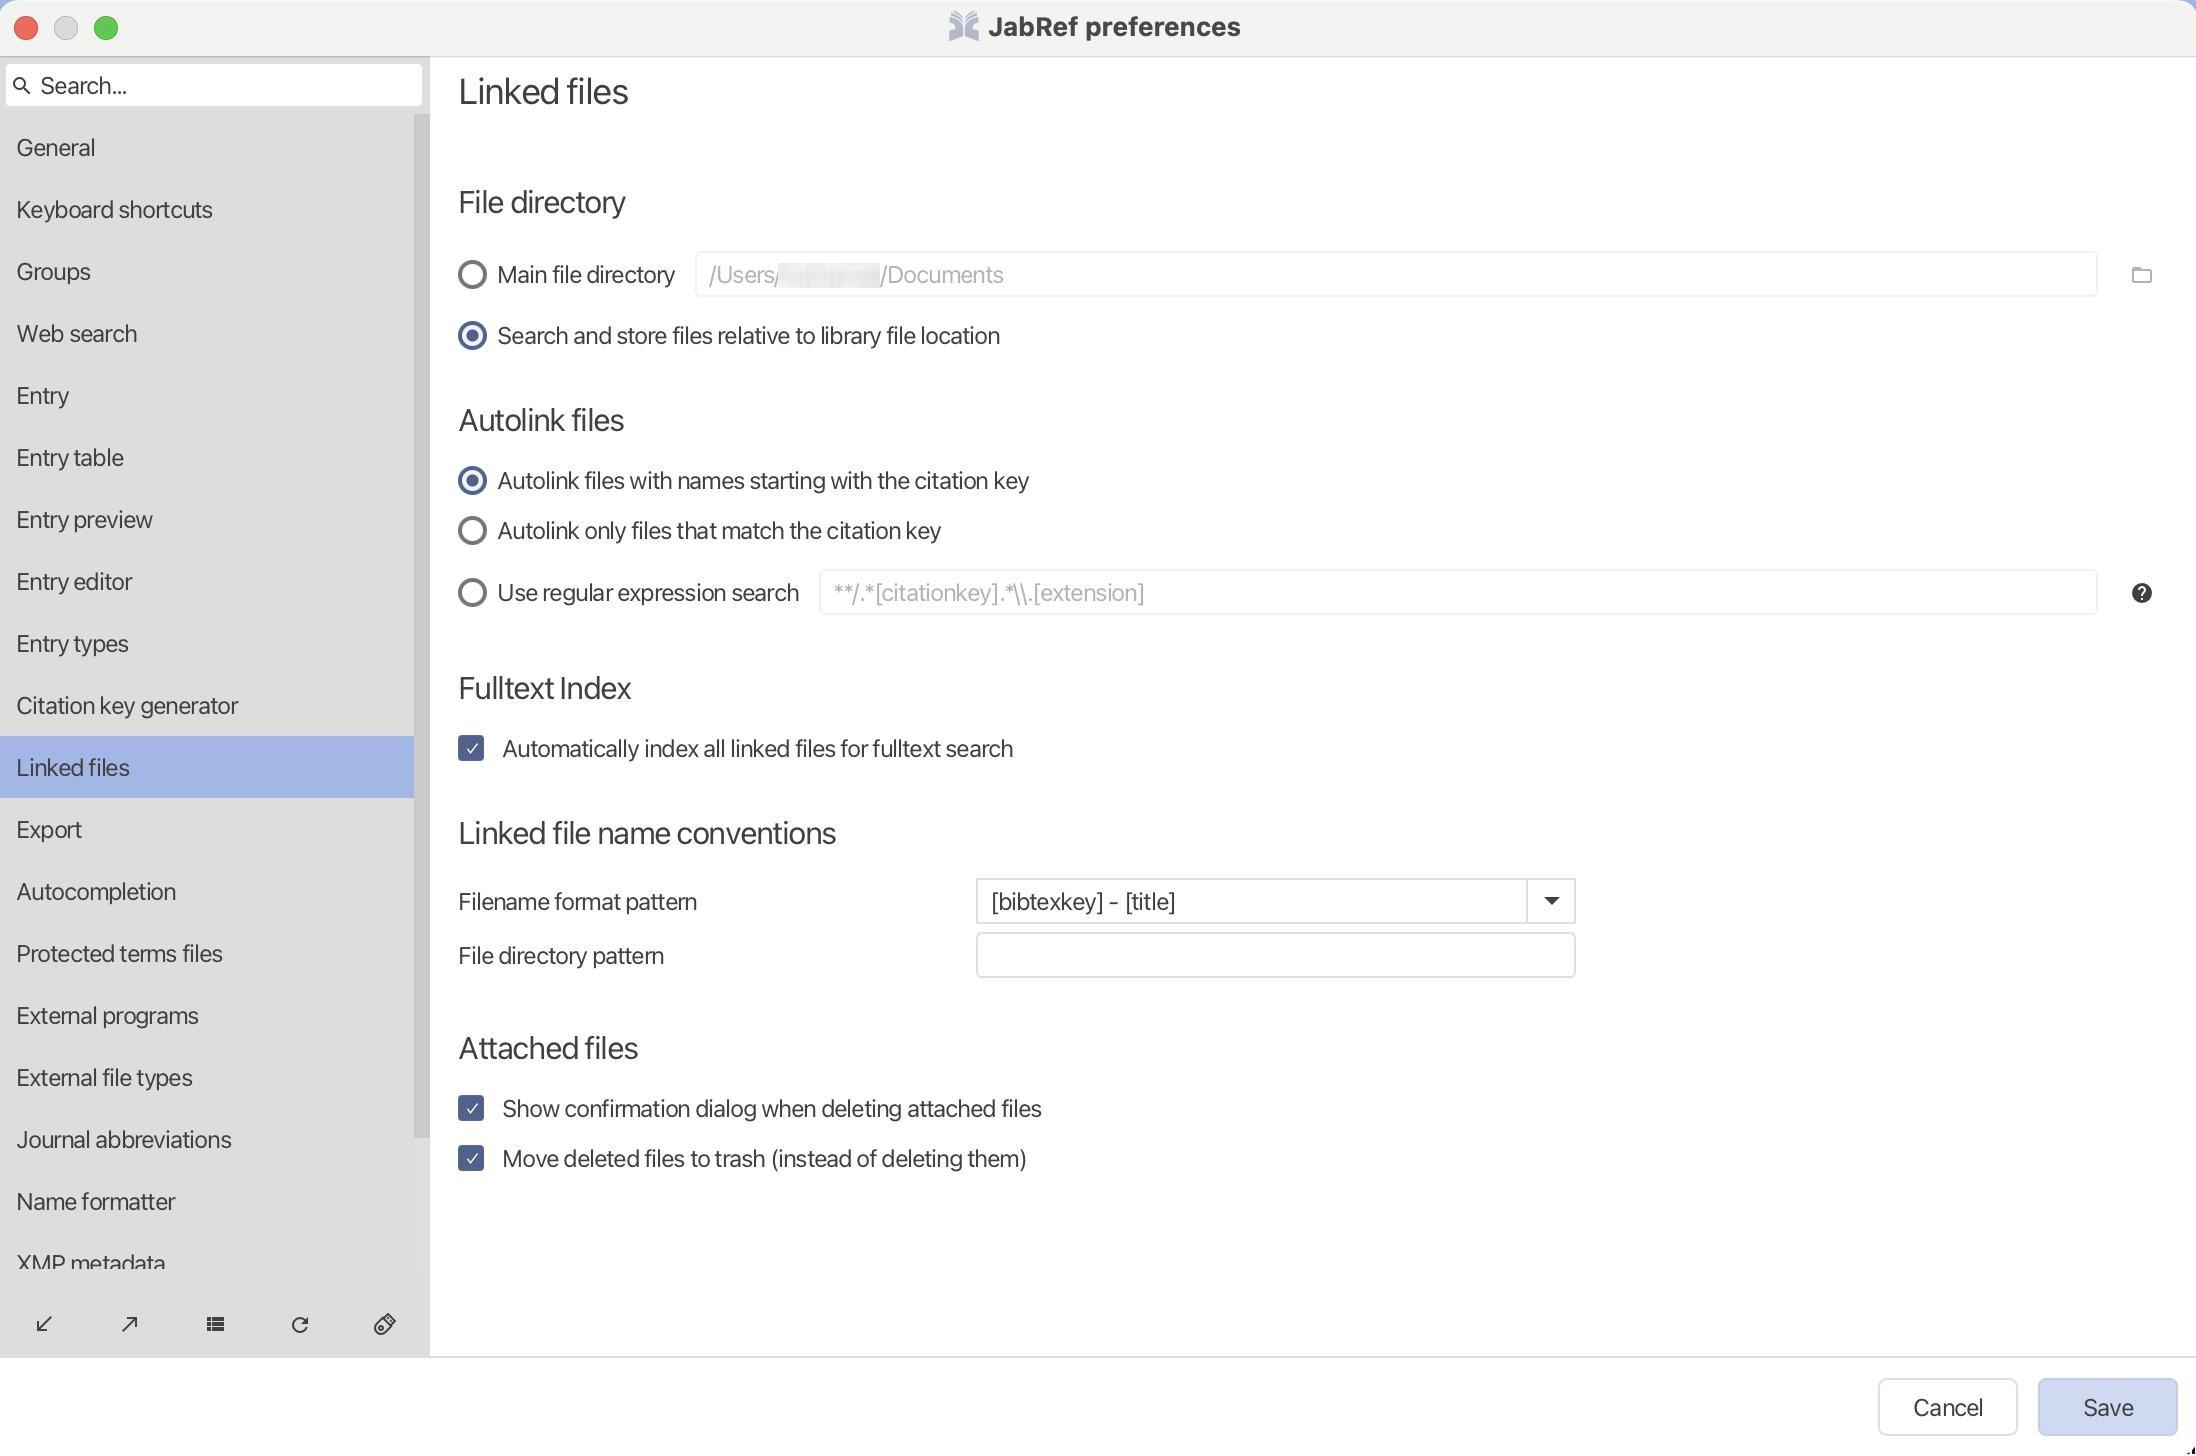
Accessibility tree:
{"name": "JabRef_preferences", "role": "AXWindow", "description": null, "role_description": "звичайне вікно", "value": null, "position": "314.00;193.00", "size": "1100;728", "children": [{"name": null, "role": "No role", "description": null, "role_description": "dialog", "value": null, "position": "0.00;28.00", "size": "1100;700", "children": [{"name": null, "role": "AXButton", "description": "Cancel", "role_description": "кнопка", "value": null, "position": "940.00;689.00", "size": "70;29", "children": []}, {"name": null, "role": "AXButton", "description": "Save", "role_description": "кнопка", "value": null, "position": "1020.00;689.00", "size": "70;29", "children": []}, {"name": null, "role": "AXTextField", "description": null, "role_description": "текстове поле", "value": "Search...", "position": "3.00;31.00", "size": "210;23", "children": [{"name": null, "role": "AXStaticText", "description": null, "role_description": "текст", "value": "Search...", "position": "21.00;35.00", "size": "43;15", "children": []}, {"name": null, "role": "AXStaticText", "description": null, "role_description": "текст", "value": "", "position": "21.00;35.00", "size": "0;15", "children": []}, {"name": null, "role": "AXStaticText", "description": null, "role_description": "текст", "value": null, "position": "6.00;35.50", "size": "12;14", "children": []}]}, {"name": null, "role": "AXTable", "description": null, "role_description": "list", "value": null, "position": "0.00;57.00", "size": "216;580", "children": [{"name": "General", "role": "AXRow", "description": null, "role_description": "рядок таблиці", "value": null, "position": "1.00;58.00", "size": "207;31", "children": [{"name": null, "role": "AXStaticText", "description": null, "role_description": "текст", "value": "General", "position": "9.00;66.00", "size": "39;15", "children": []}]}, {"name": "Keyboard_shortcuts", "role": "AXRow", "description": null, "role_description": "рядок таблиці", "value": null, "position": "1.00;89.00", "size": "207;31", "children": [{"name": null, "role": "AXStaticText", "description": null, "role_description": "текст", "value": "Keyboard shortcuts", "position": "9.00;97.00", "size": "98;15", "children": []}]}, {"name": "Groups", "role": "AXRow", "description": null, "role_description": "рядок таблиці", "value": null, "position": "1.00;120.00", "size": "207;31", "children": [{"name": null, "role": "AXStaticText", "description": null, "role_description": "текст", "value": "Groups", "position": "9.00;128.00", "size": "37;15", "children": []}]}, {"name": "Web_search", "role": "AXRow", "description": null, "role_description": "рядок таблиці", "value": null, "position": "1.00;151.00", "size": "207;31", "children": [{"name": null, "role": "AXStaticText", "description": null, "role_description": "текст", "value": "Web search", "position": "9.00;159.00", "size": "60;15", "children": []}]}, {"name": "Entry", "role": "AXRow", "description": null, "role_description": "рядок таблиці", "value": null, "position": "1.00;182.00", "size": "207;31", "children": [{"name": null, "role": "AXStaticText", "description": null, "role_description": "текст", "value": "Entry", "position": "9.00;190.00", "size": "26;15", "children": []}]}, {"name": "Entry_table", "role": "AXRow", "description": null, "role_description": "рядок таблиці", "value": null, "position": "1.00;213.00", "size": "207;31", "children": [{"name": null, "role": "AXStaticText", "description": null, "role_description": "текст", "value": "Entry table", "position": "9.00;221.00", "size": "53;15", "children": []}]}, {"name": "Entry_preview", "role": "AXRow", "description": null, "role_description": "рядок таблиці", "value": null, "position": "1.00;244.00", "size": "207;31", "children": [{"name": null, "role": "AXStaticText", "description": null, "role_description": "текст", "value": "Entry preview", "position": "9.00;252.00", "size": "68;15", "children": []}]}, {"name": "Entry_editor", "role": "AXRow", "description": null, "role_description": "рядок таблиці", "value": null, "position": "1.00;275.00", "size": "207;31", "children": [{"name": null, "role": "AXStaticText", "description": null, "role_description": "текст", "value": "Entry editor", "position": "9.00;283.00", "size": "58;15", "children": []}]}, {"name": "Entry_types", "role": "AXRow", "description": null, "role_description": "рядок таблиці", "value": null, "position": "1.00;306.00", "size": "207;31", "children": [{"name": null, "role": "AXStaticText", "description": null, "role_description": "текст", "value": "Entry types", "position": "9.00;314.00", "size": "56;15", "children": []}]}, {"name": "Citation_key_generator", "role": "AXRow", "description": null, "role_description": "рядок таблиці", "value": null, "position": "1.00;337.00", "size": "207;31", "children": [{"name": null, "role": "AXStaticText", "description": null, "role_description": "текст", "value": "Citation key generator", "position": "9.00;345.00", "size": "110;15", "children": []}]}, {"name": "Linked_files", "role": "AXRow", "description": null, "role_description": "рядок таблиці", "value": null, "position": "1.00;368.00", "size": "207;31", "children": [{"name": null, "role": "AXStaticText", "description": null, "role_description": "текст", "value": "Linked files", "position": "9.00;376.00", "size": "56;15", "children": []}]}, {"name": "Export", "role": "AXRow", "description": null, "role_description": "рядок таблиці", "value": null, "position": "1.00;399.00", "size": "207;31", "children": [{"name": null, "role": "AXStaticText", "description": null, "role_description": "текст", "value": "Export", "position": "9.00;407.00", "size": "33;15", "children": []}]}, {"name": "Autocompletion", "role": "AXRow", "description": null, "role_description": "рядок таблиці", "value": null, "position": "1.00;430.00", "size": "207;31", "children": [{"name": null, "role": "AXStaticText", "description": null, "role_description": "текст", "value": "Autocompletion", "position": "9.00;438.00", "size": "80;15", "children": []}]}, {"name": "Protected_terms_files", "role": "AXRow", "description": null, "role_description": "рядок таблиці", "value": null, "position": "1.00;461.00", "size": "207;31", "children": [{"name": null, "role": "AXStaticText", "description": null, "role_description": "текст", "value": "Protected terms files", "position": "9.00;469.00", "size": "103;15", "children": []}]}, {"name": "External_programs", "role": "AXRow", "description": null, "role_description": "рядок таблиці", "value": null, "position": "1.00;492.00", "size": "207;31", "children": [{"name": null, "role": "AXStaticText", "description": null, "role_description": "текст", "value": "External programs", "position": "9.00;500.00", "size": "91;15", "children": []}]}, {"name": "External_file_types", "role": "AXRow", "description": null, "role_description": "рядок таблиці", "value": null, "position": "1.00;523.00", "size": "207;31", "children": [{"name": null, "role": "AXStaticText", "description": null, "role_description": "текст", "value": "External file types", "position": "9.00;531.00", "size": "88;15", "children": []}]}, {"name": "Journal_abbreviations", "role": "AXRow", "description": null, "role_description": "рядок таблиці", "value": null, "position": "1.00;554.00", "size": "207;31", "children": [{"name": null, "role": "AXStaticText", "description": null, "role_description": "текст", "value": "Journal abbreviations", "position": "9.00;562.00", "size": "107;15", "children": []}]}, {"name": "Name_formatter", "role": "AXRow", "description": null, "role_description": "рядок таблиці", "value": null, "position": "1.00;585.00", "size": "207;31", "children": [{"name": null, "role": "AXStaticText", "description": null, "role_description": "текст", "value": "Name formatter", "position": "9.00;593.00", "size": "79;15", "children": []}]}, {"name": "XMP_metadata", "role": "AXRow", "description": null, "role_description": "рядок таблиці", "value": null, "position": "1.00;616.00", "size": "207;31", "children": [{"name": null, "role": "AXStaticText", "description": null, "role_description": "текст", "value": "XMP metadata", "position": "9.00;624.00", "size": "75;15", "children": []}]}, {"name": null, "role": "AXScrollBar", "description": null, "role_description": "смуга прокручування", "value": 0.0, "position": "208.00;57.00", "size": "8;580", "children": [{"name": null, "role": "AXButton", "description": null, "role_description": "кнопка", "value": null, "position": "208.00;635.50", "size": "8;1", "children": []}, {"name": null, "role": "AXButton", "description": null, "role_description": "кнопка", "value": null, "position": "208.00;57.00", "size": "8;1", "children": []}, {"name": null, "role": "AXValueIndicator", "description": null, "role_description": "індикатор значення", "value": 0.0, "position": "208.00;57.00", "size": "8;512", "children": []}]}]}, {"name": null, "role": "AXButton", "description": null, "role_description": "кнопка", "value": null, "position": "3.00;648.50", "size": "40;26", "children": []}, {"name": null, "role": "AXButton", "description": null, "role_description": "кнопка", "value": null, "position": "46.00;648.50", "size": "40;26", "children": []}, {"name": null, "role": "AXButton", "description": null, "role_description": "кнопка", "value": null, "position": "88.50;648.50", "size": "40;26", "children": []}, {"name": null, "role": "AXButton", "description": null, "role_description": "кнопка", "value": null, "position": "131.00;648.50", "size": "40;26", "children": []}, {"name": null, "role": "AXCheckBox", "description": null, "role_description": "галочка", "value": 0, "position": "173.50;648.50", "size": "40;26", "children": []}, {"name": null, "role": "AXScrollArea", "description": null, "role_description": "область прокручування", "value": null, "position": "224.00;28.00", "size": "876;650", "children": [{"name": null, "role": "AXStaticText", "description": null, "role_description": "текст", "value": "Linked files", "position": "230.00;34.00", "size": "85;32", "children": []}, {"name": null, "role": "AXStaticText", "description": null, "role_description": "текст", "value": "File directory", "position": "230.00;76.00", "size": "84;38", "children": []}, {"name": null, "role": "AXRadioButton", "description": "Main file directory", "role_description": "радіо-кнопка", "value": false, "position": "230.00;129.50", "size": "108;15", "children": []}, {"name": null, "role": "AXTextField", "description": null, "role_description": "текстове поле", "value": "/Users/[username]/Documents", "position": "348.50;125.50", "size": "702;23", "children": [{"name": null, "role": "AXStaticText", "description": null, "role_description": "текст", "value": "/Users/[username]/Documents", "position": "355.50;129.50", "size": "147;15", "children": []}]}, {"name": null, "role": "AXButton", "description": null, "role_description": "кнопка", "value": null, "position": "1060.00;123.50", "size": "24;26", "children": []}, {"name": null, "role": "AXRadioButton", "description": "Search and store files relative to library file location", "role_description": "радіо-кнопка", "value": true, "position": "230.00;160.00", "size": "271;15", "children": []}, {"name": null, "role": "AXStaticText", "description": null, "role_description": "текст", "value": "Autolink files", "position": "230.00;185.00", "size": "83;38", "children": []}, {"name": null, "role": "AXRadioButton", "description": "Autolink files with names starting with the citation key", "role_description": "радіо-кнопка", "value": true, "position": "230.00;232.50", "size": "286;15", "children": []}, {"name": null, "role": "AXRadioButton", "description": "Autolink only files that match the citation key", "role_description": "радіо-кнопка", "value": false, "position": "230.00;257.50", "size": "242;15", "children": []}, {"name": null, "role": "AXRadioButton", "description": "Use regular expression search", "role_description": "радіо-кнопка", "value": false, "position": "230.00;288.50", "size": "170;15", "children": []}, {"name": null, "role": "AXTextField", "description": null, "role_description": "текстове поле", "value": "**/.*[citationkey].*\\\\.[extension]", "position": "410.50;284.50", "size": "640;23", "children": [{"name": null, "role": "AXStaticText", "description": null, "role_description": "текст", "value": "**/.*[citationkey].*\\\\.[extension]", "position": "417.50;288.50", "size": "156;15", "children": []}]}, {"name": null, "role": "AXButton", "description": null, "role_description": "кнопка", "value": null, "position": "1060.00;282.50", "size": "24;26", "children": []}, {"name": null, "role": "AXStaticText", "description": null, "role_description": "текст", "value": "Fulltext Index", "position": "230.00;319.00", "size": "86;38", "children": []}, {"name": null, "role": "AXCheckBox", "description": "Automatically index all linked files for fulltext search", "role_description": "галочка", "value": 1, "position": "230.00;366.50", "size": "278;15", "children": []}, {"name": null, "role": "AXStaticText", "description": null, "role_description": "текст", "value": "Linked file name conventions", "position": "230.00;391.50", "size": "189;38", "children": []}, {"name": null, "role": "AXStaticText", "description": null, "role_description": "текст", "value": "Filename format pattern", "position": "230.00;443.00", "size": "120;15", "children": []}, {"name": null, "role": "AXComboBox", "description": null, "role_description": "контейнер вибору", "value": "[bibtexkey] - [title]", "position": "489.00;439.00", "size": "300;23", "children": [{"name": null, "role": "AXTextField", "description": null, "role_description": "текстове поле", "value": "[bibtexkey] - [title]", "position": "489.00;439.00", "size": "276;23", "children": [{"name": null, "role": "AXStaticText", "description": null, "role_description": "текст", "value": "[bibtexkey] - [title]", "position": "496.00;443.00", "size": "93;15", "children": []}]}, {"name": null, "role": "AXTable", "description": null, "role_description": "list", "value": null, "position": "489.00;439.00", "size": "1;1", "children": []}]}, {"name": null, "role": "AXStaticText", "description": null, "role_description": "текст", "value": "File directory pattern", "position": "230.00;470.00", "size": "103;15", "children": []}, {"name": null, "role": "AXTextField", "description": null, "role_description": "текстове поле", "value": "", "position": "489.00;466.00", "size": "300;23", "children": [{"name": null, "role": "AXStaticText", "description": null, "role_description": "текст", "value": "", "position": "496.00;470.00", "size": "0;15", "children": []}]}, {"name": null, "role": "AXStaticText", "description": null, "role_description": "текст", "value": "Attached files", "position": "230.00;499.00", "size": "90;38", "children": []}, {"name": null, "role": "AXCheckBox", "description": "Show confirmation dialog when deleting attached files", "role_description": "галочка", "value": 1, "position": "230.00;546.50", "size": "292;15", "children": []}, {"name": null, "role": "AXCheckBox", "description": "Move deleted files to trash (instead of deleting them)", "role_description": "галочка", "value": 1, "position": "230.00;571.50", "size": "284;15", "children": []}]}]}, {"name": null, "role": "AXButton", "description": null, "role_description": "кнопка закривання", "value": null, "position": "7.00;6.00", "size": "14;16", "children": []}, {"name": null, "role": "AXButton", "description": null, "role_description": "кнопка оптимізації", "value": null, "position": "47.00;6.00", "size": "14;16", "children": [{"name": null, "role": "AXGroup", "description": null, "role_description": "група", "value": null, "position": "47.00;6.00", "size": "14;16", "children": [{"name": null, "role": "AXGroup", "description": null, "role_description": "group", "value": null, "position": "47.00;6.00", "size": "14;16", "children": []}]}]}, {"name": null, "role": "AXButton", "description": null, "role_description": "кнопка згортання", "value": null, "position": "27.00;6.00", "size": "14;16", "children": []}, {"name": "JabRef_preferences", "role": "AXImage", "description": null, "role_description": "зображення", "value": null, "position": "475.00;5.00", "size": "16;16", "children": []}, {"name": null, "role": "AXStaticText", "description": null, "role_description": "текст", "value": "JabRef preferences", "position": "493.00;5.00", "size": "131;16", "children": []}]}